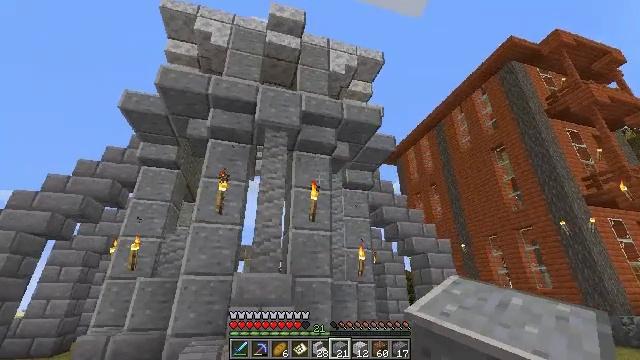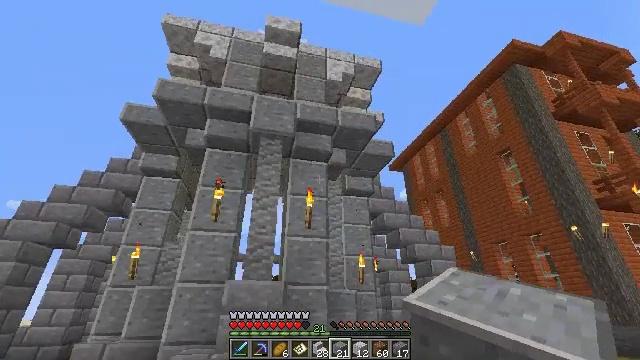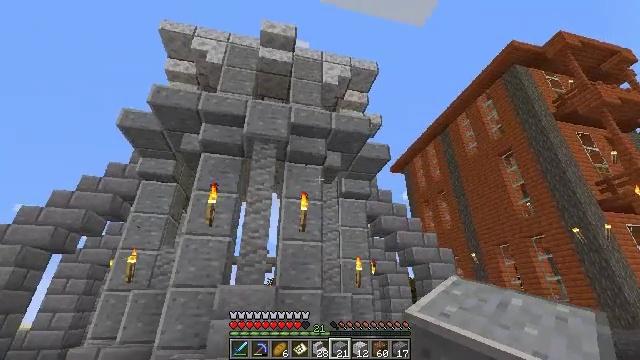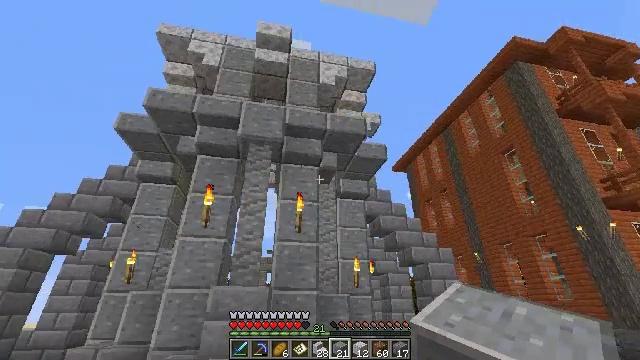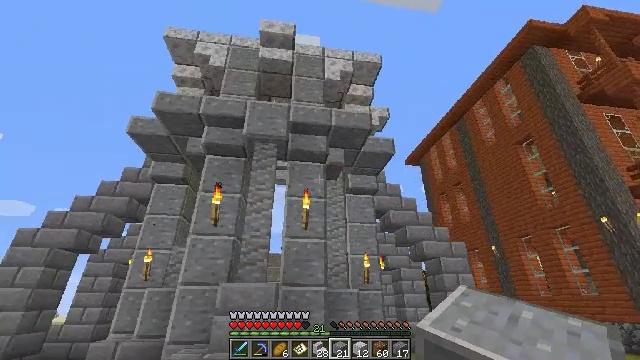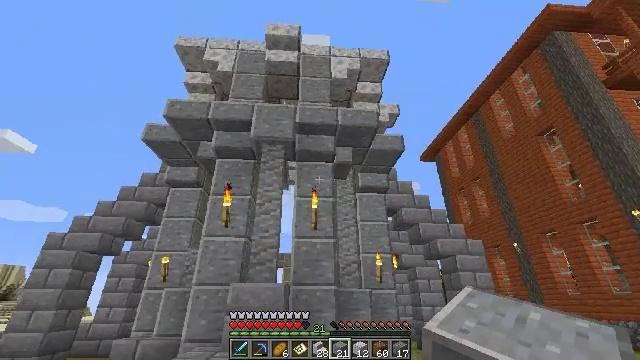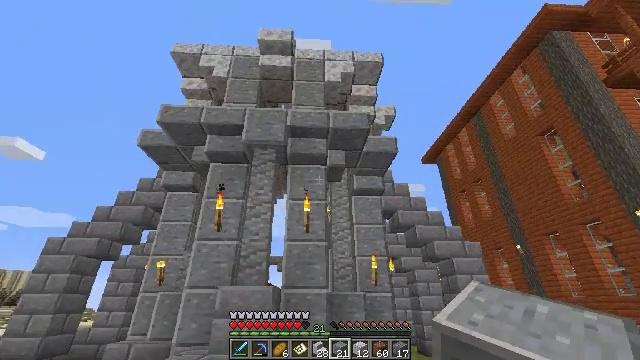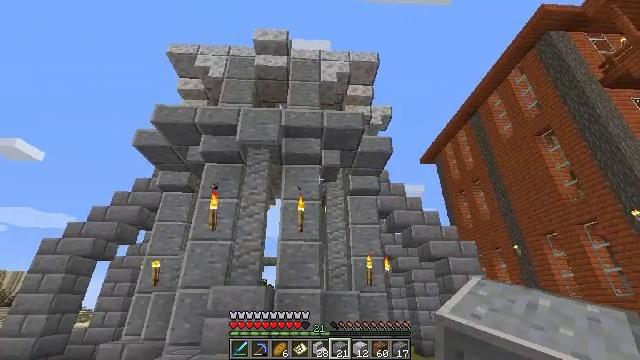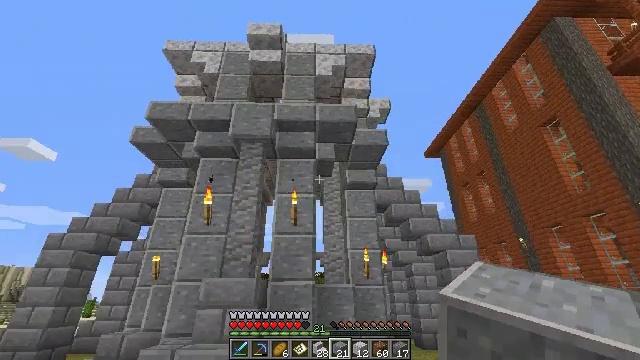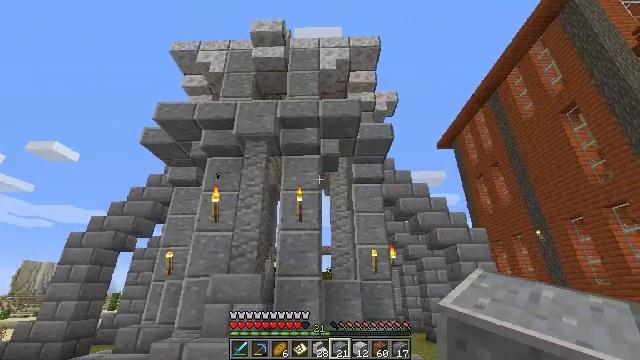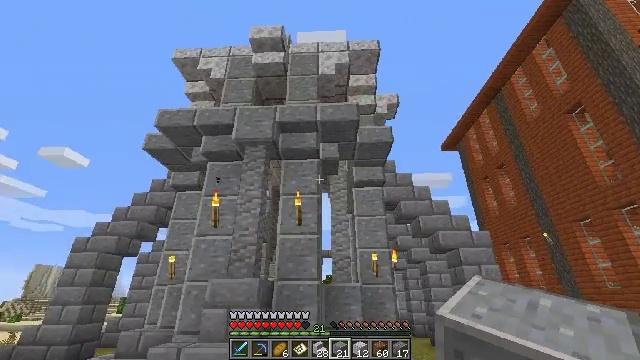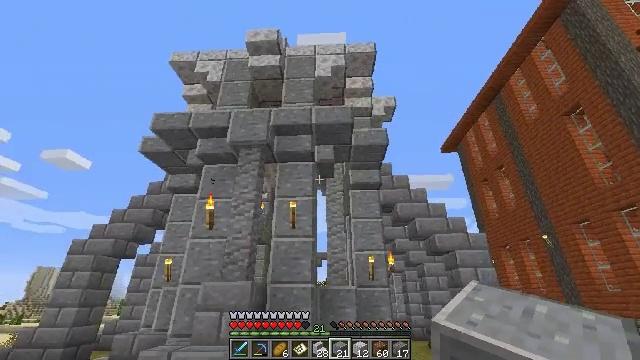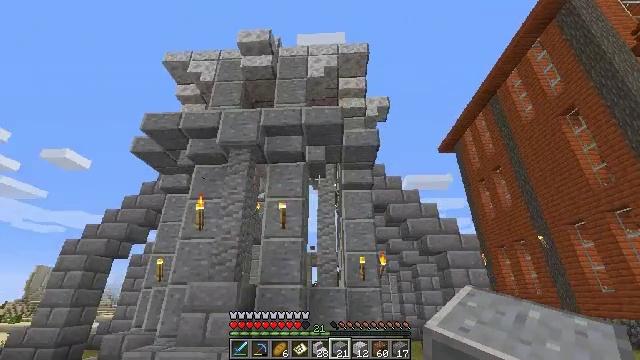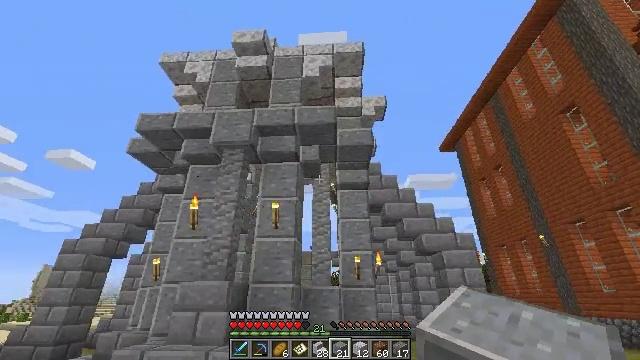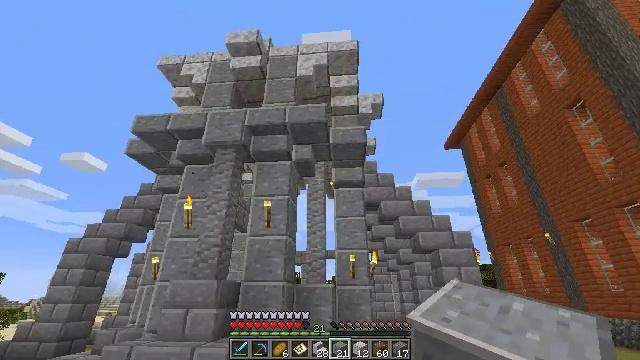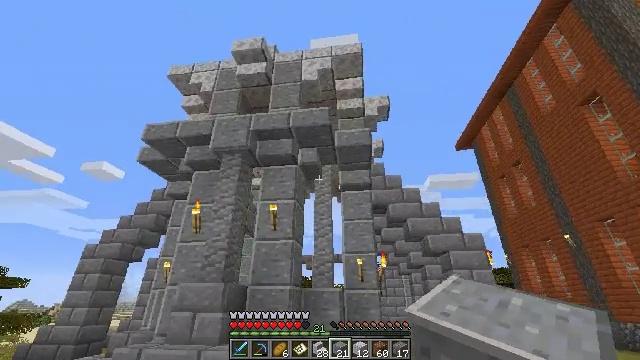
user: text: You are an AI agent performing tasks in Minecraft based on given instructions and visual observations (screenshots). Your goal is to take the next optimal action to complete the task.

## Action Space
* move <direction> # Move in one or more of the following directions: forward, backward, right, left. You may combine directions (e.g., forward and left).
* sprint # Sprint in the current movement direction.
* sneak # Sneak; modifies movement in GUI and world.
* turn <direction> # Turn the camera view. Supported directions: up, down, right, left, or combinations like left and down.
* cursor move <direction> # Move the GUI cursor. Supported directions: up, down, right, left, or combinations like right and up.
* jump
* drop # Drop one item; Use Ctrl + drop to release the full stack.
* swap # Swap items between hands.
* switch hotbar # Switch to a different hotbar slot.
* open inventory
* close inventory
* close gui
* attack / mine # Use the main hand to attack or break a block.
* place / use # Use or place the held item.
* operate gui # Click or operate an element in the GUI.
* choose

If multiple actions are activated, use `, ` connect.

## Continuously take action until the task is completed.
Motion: motion action
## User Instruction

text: Retrieve the polished andesite from the wall.
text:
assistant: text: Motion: move right, turn left and up
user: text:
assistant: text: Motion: move right
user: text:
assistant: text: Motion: move right, turn left
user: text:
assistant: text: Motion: move right, turn left
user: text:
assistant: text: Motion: move right, turn left
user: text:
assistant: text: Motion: move right, turn left
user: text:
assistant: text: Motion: move right
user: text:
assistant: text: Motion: move right, turn left and down
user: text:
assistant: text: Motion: move right, turn left and down
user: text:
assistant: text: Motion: move right, turn left
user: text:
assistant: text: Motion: move right
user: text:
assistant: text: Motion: move right
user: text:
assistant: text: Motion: move right
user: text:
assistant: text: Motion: move right, turn left
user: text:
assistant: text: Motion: move right, turn left
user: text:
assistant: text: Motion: move forward and move right, turn left and up
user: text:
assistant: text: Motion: move forward and move right, turn left
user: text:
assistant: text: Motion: move forward and move right, turn left and down
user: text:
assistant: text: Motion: move forward and move right, turn left
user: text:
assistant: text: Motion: move forward and move right, turn left and up
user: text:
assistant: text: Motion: move forward and move right
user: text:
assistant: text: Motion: move forward and move right
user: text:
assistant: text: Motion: move forward and move right
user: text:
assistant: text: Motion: move forward and move right, turn left
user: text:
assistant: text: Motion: move forward and move right, turn left and up
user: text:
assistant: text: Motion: move forward and move right
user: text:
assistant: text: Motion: move forward and move right
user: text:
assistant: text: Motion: move forward and move right, turn left
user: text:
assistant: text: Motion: move forward
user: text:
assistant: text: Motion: move forward, turn up